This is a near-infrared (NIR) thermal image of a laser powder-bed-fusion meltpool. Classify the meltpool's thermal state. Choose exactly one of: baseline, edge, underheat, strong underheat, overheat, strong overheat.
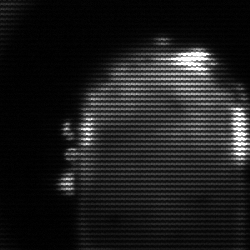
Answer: baseline